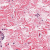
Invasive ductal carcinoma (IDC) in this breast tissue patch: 0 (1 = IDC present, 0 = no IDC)